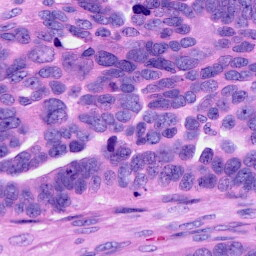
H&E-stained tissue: Ovarian